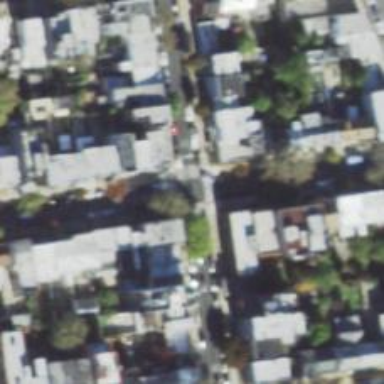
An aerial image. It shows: Residential road with separate sidewalk.